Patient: sex F, age 59
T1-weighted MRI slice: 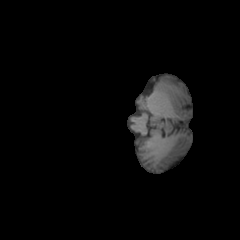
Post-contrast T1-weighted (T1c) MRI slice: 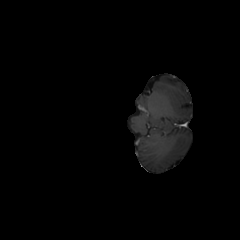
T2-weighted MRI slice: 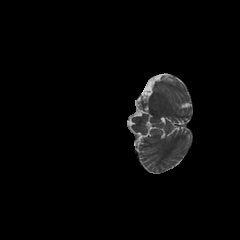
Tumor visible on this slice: no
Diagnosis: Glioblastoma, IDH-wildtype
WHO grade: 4